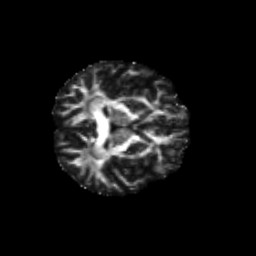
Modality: FA
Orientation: axial
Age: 57
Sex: male
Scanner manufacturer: siemens
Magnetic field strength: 3 T
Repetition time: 4.71 s
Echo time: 0.0906 s